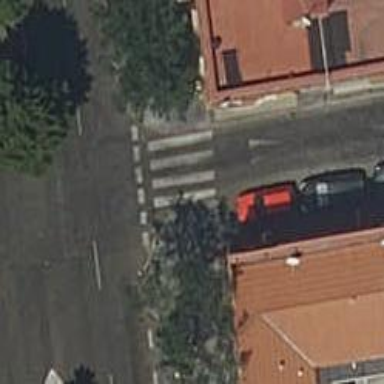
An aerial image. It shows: Road with "give way" sign.